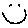
Label: smiley face